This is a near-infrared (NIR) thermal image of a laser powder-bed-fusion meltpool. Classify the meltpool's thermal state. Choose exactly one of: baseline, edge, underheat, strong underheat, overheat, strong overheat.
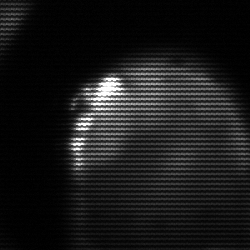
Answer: edge